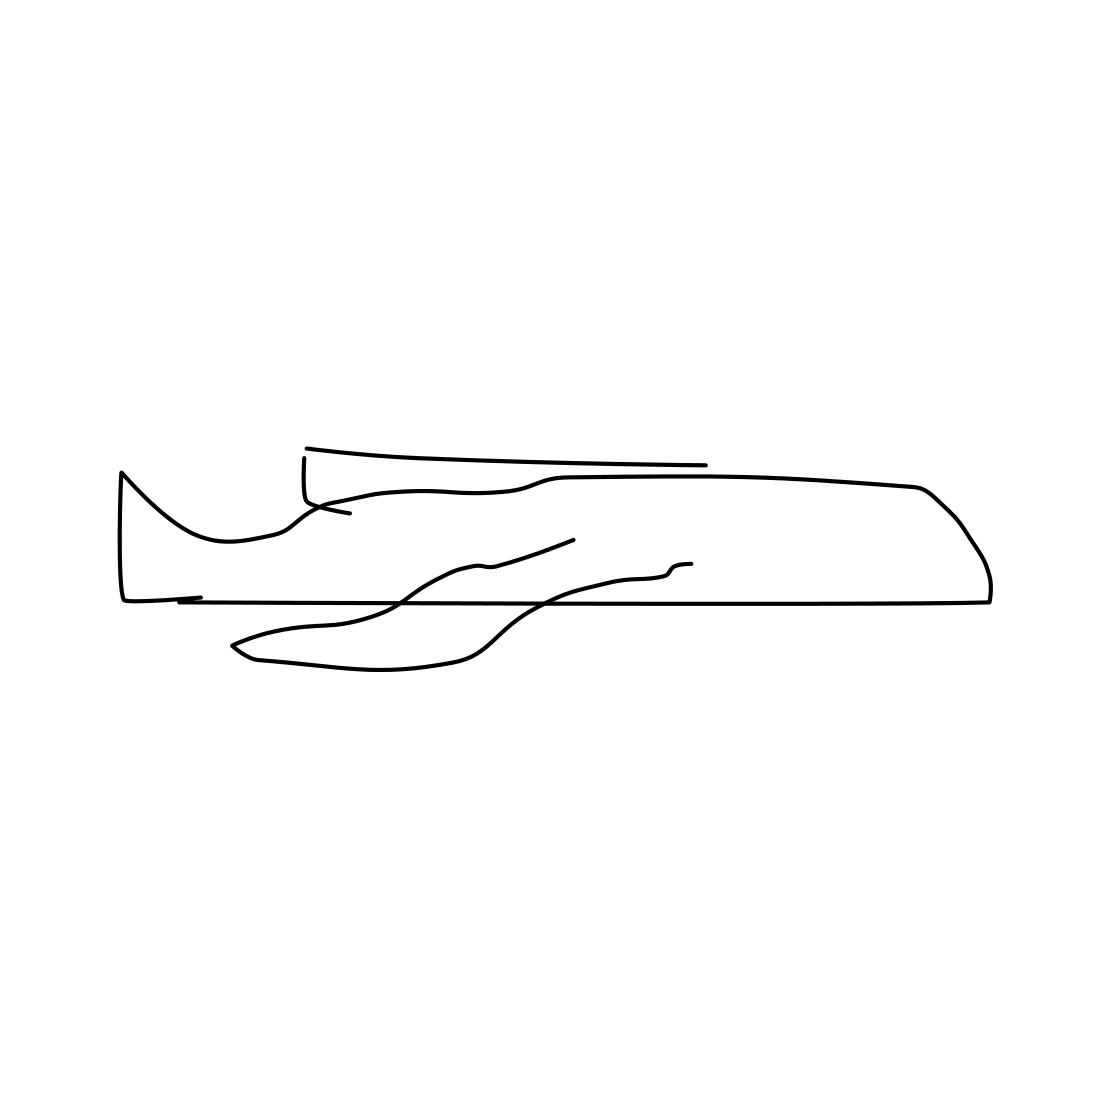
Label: airplane